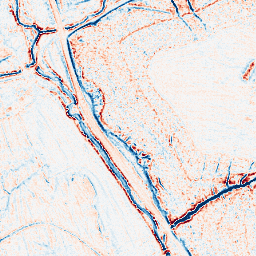
Category: edge_preserving
Decomposition family: anisotropic_diffusion
Decomposition parameters: iterations: 20
kappa: 50
gamma: 0.05
Upsampling method: sinc_blackman
Upsampling parameters: scale: 2
kernel_size: 4
Upsampling scale: 2